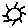
Label: sun